Field crop: tomato
Growth stage: 2
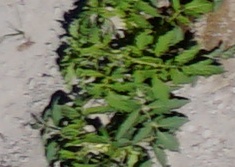
Species: tomato